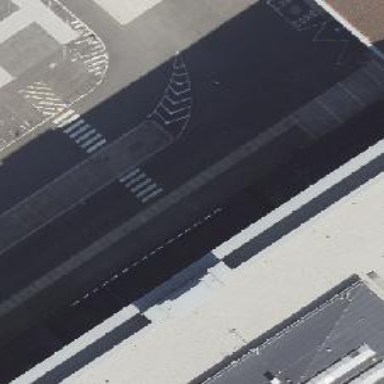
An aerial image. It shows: Close-up view of roof of building.